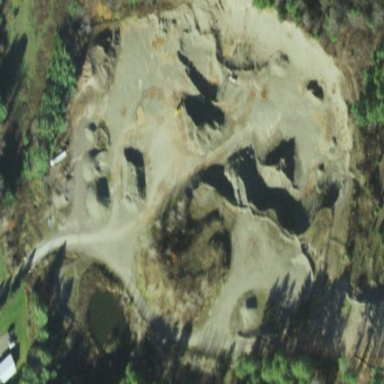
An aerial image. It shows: Quarry area rich in gravel resources.